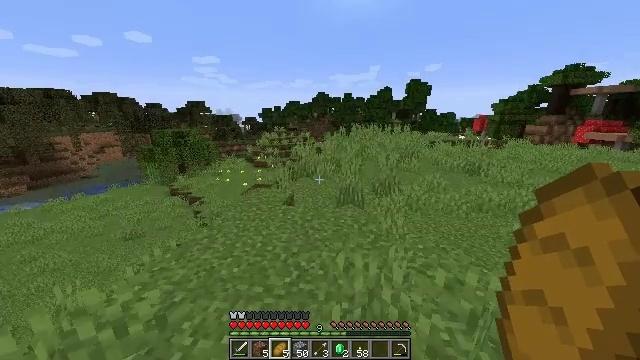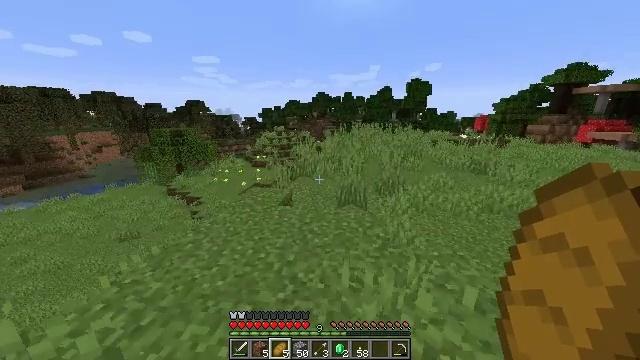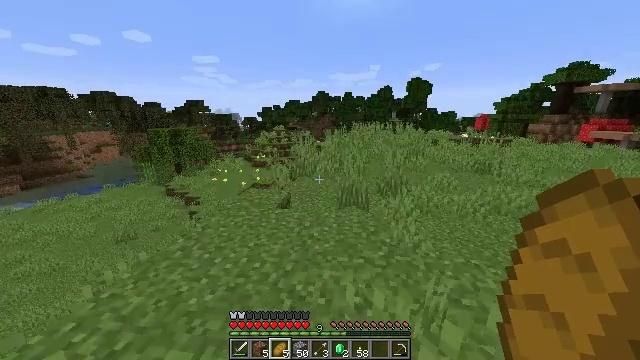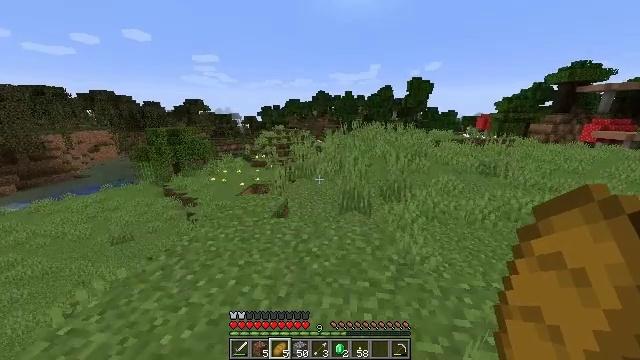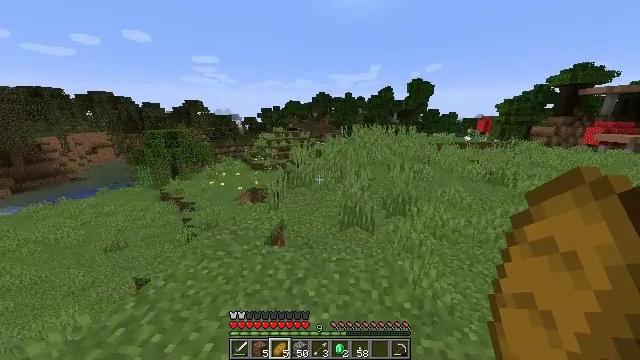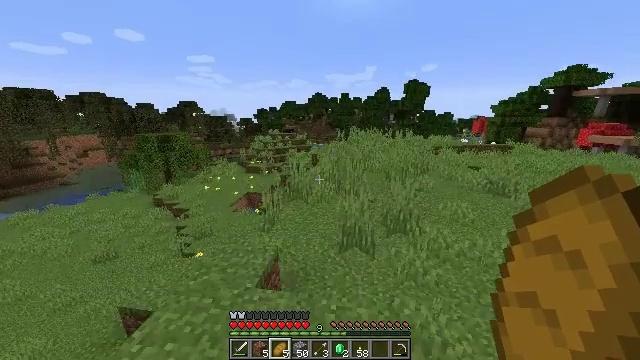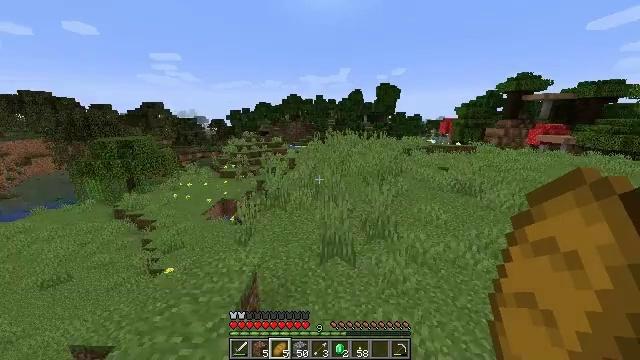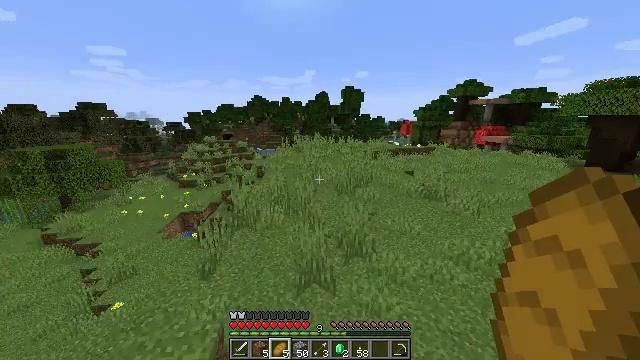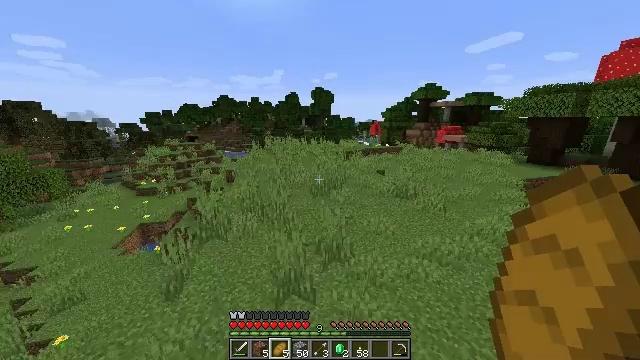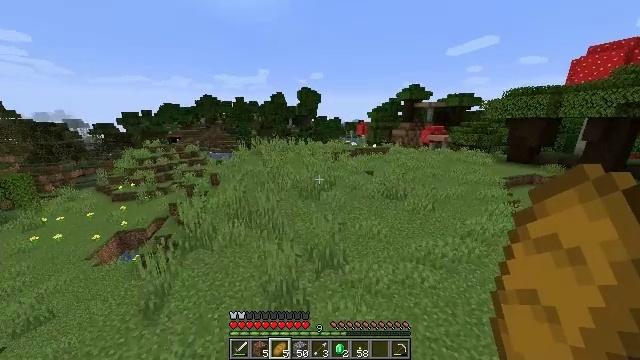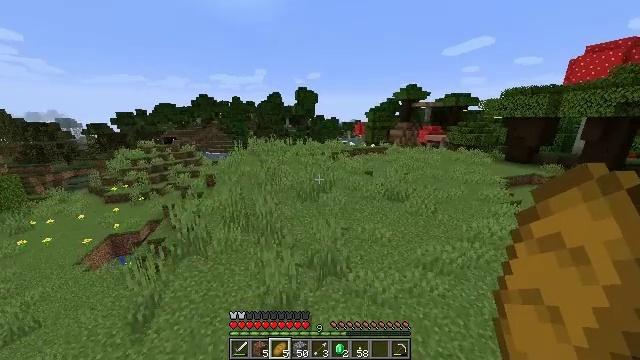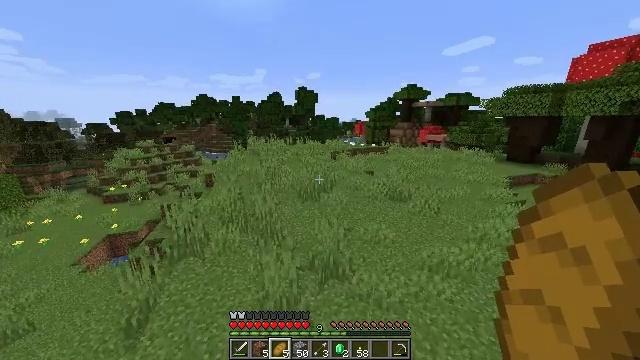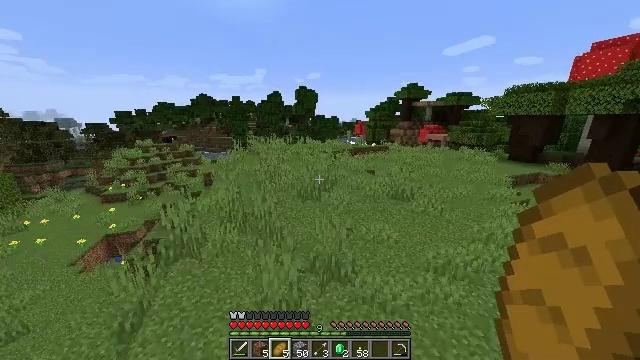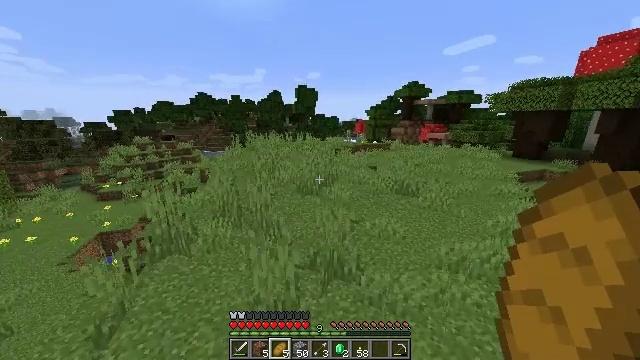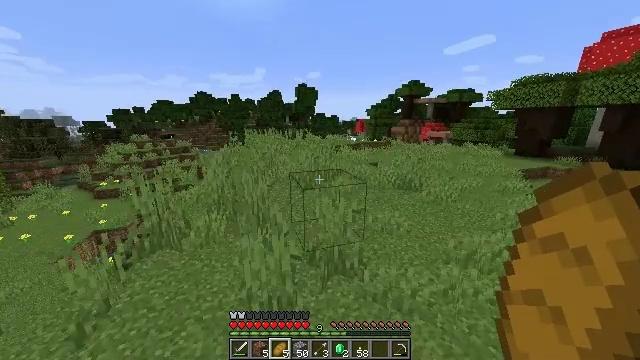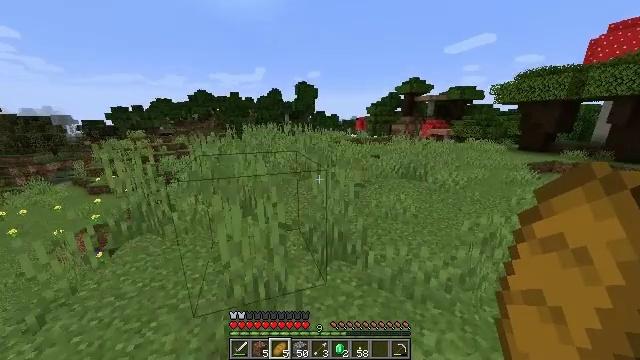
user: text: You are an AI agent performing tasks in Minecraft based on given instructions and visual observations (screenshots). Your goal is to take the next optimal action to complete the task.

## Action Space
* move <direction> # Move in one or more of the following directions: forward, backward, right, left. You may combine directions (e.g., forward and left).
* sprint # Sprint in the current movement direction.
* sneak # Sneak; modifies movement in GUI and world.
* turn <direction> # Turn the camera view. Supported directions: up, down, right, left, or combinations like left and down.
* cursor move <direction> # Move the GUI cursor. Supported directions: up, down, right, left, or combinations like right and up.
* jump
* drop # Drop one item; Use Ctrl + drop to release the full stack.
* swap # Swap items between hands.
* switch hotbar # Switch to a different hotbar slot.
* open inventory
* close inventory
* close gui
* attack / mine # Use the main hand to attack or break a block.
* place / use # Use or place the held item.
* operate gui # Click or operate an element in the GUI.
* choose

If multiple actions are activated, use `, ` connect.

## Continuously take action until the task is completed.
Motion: motion action
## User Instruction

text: Kill the salmon.
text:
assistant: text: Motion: move forward, jump
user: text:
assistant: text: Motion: move forward, jump
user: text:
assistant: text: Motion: move forward, jump
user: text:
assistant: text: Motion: move forward, jump
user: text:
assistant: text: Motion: move forward, jump
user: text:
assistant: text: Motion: move forward, turn right, jump
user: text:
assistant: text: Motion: move forward, turn right, jump
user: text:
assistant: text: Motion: move forward, turn right, jump
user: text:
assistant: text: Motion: move forward and move right, turn right, jump
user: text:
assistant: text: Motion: move forward and move right
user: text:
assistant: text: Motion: move forward and move right
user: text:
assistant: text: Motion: move forward and move right
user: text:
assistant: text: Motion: move forward and move right
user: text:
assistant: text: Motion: move forward and move right
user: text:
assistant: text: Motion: move forward and move right, jump
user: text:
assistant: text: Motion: move forward and move right, jump
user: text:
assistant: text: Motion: move forward and move right, jump
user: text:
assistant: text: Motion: move forward and move right, jump
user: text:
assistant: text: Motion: move forward and move right, jump
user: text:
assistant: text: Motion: move forward and move right, jump
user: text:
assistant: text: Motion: move forward and move right, jump
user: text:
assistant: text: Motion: move forward and move right, jump
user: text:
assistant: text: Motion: move forward and move right, jump
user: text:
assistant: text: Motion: move forward, turn left, jump
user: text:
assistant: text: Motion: move forward, turn left, jump
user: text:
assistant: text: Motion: move forward, turn left, jump
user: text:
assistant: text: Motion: move forward, turn left, jump
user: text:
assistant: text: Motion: move forward, turn left, jump
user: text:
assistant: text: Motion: move forward, turn left, jump
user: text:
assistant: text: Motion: move forward, turn left, jump